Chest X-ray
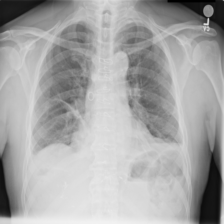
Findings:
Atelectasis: negative
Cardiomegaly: negative
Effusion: negative
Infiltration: negative
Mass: negative
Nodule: negative
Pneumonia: negative
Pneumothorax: negative
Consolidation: negative
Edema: negative
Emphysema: negative
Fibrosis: negative
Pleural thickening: negative
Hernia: negative